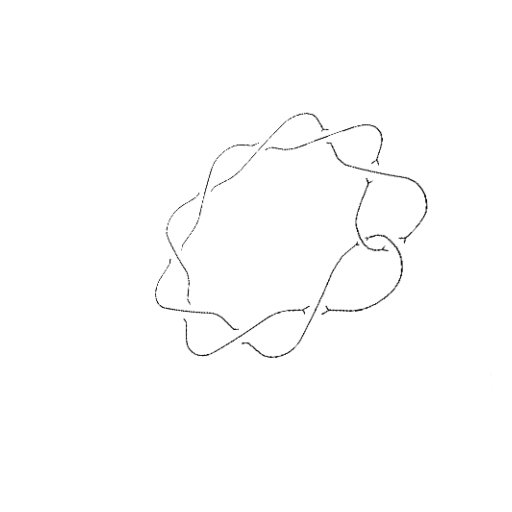
Crossing number: 10